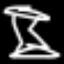
Label: hourglass